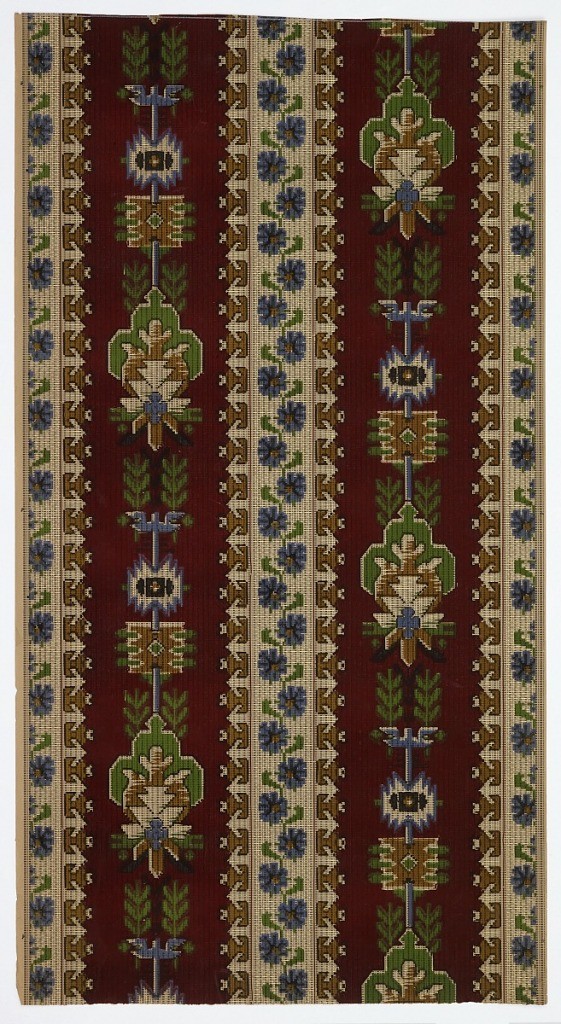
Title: Sidewall
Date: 1905–1915
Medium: Machine-printed paper
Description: Southwest Indian style. Wide alternating blue floral bands and geometric flower bands. Background of white and black horizontal dashes and dots. Ungrounded. Printed in blue, green, yellow, red, black and white.